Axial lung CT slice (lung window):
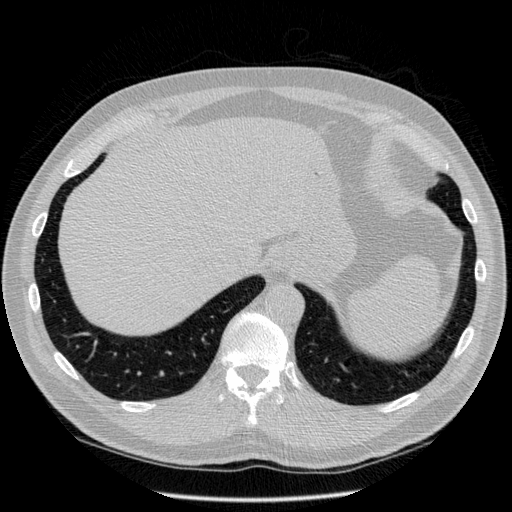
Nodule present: no